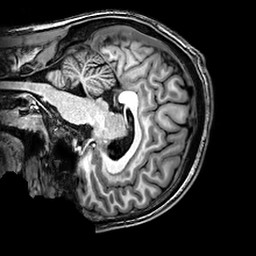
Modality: T1w
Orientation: sagittal
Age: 25
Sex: male